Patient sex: M
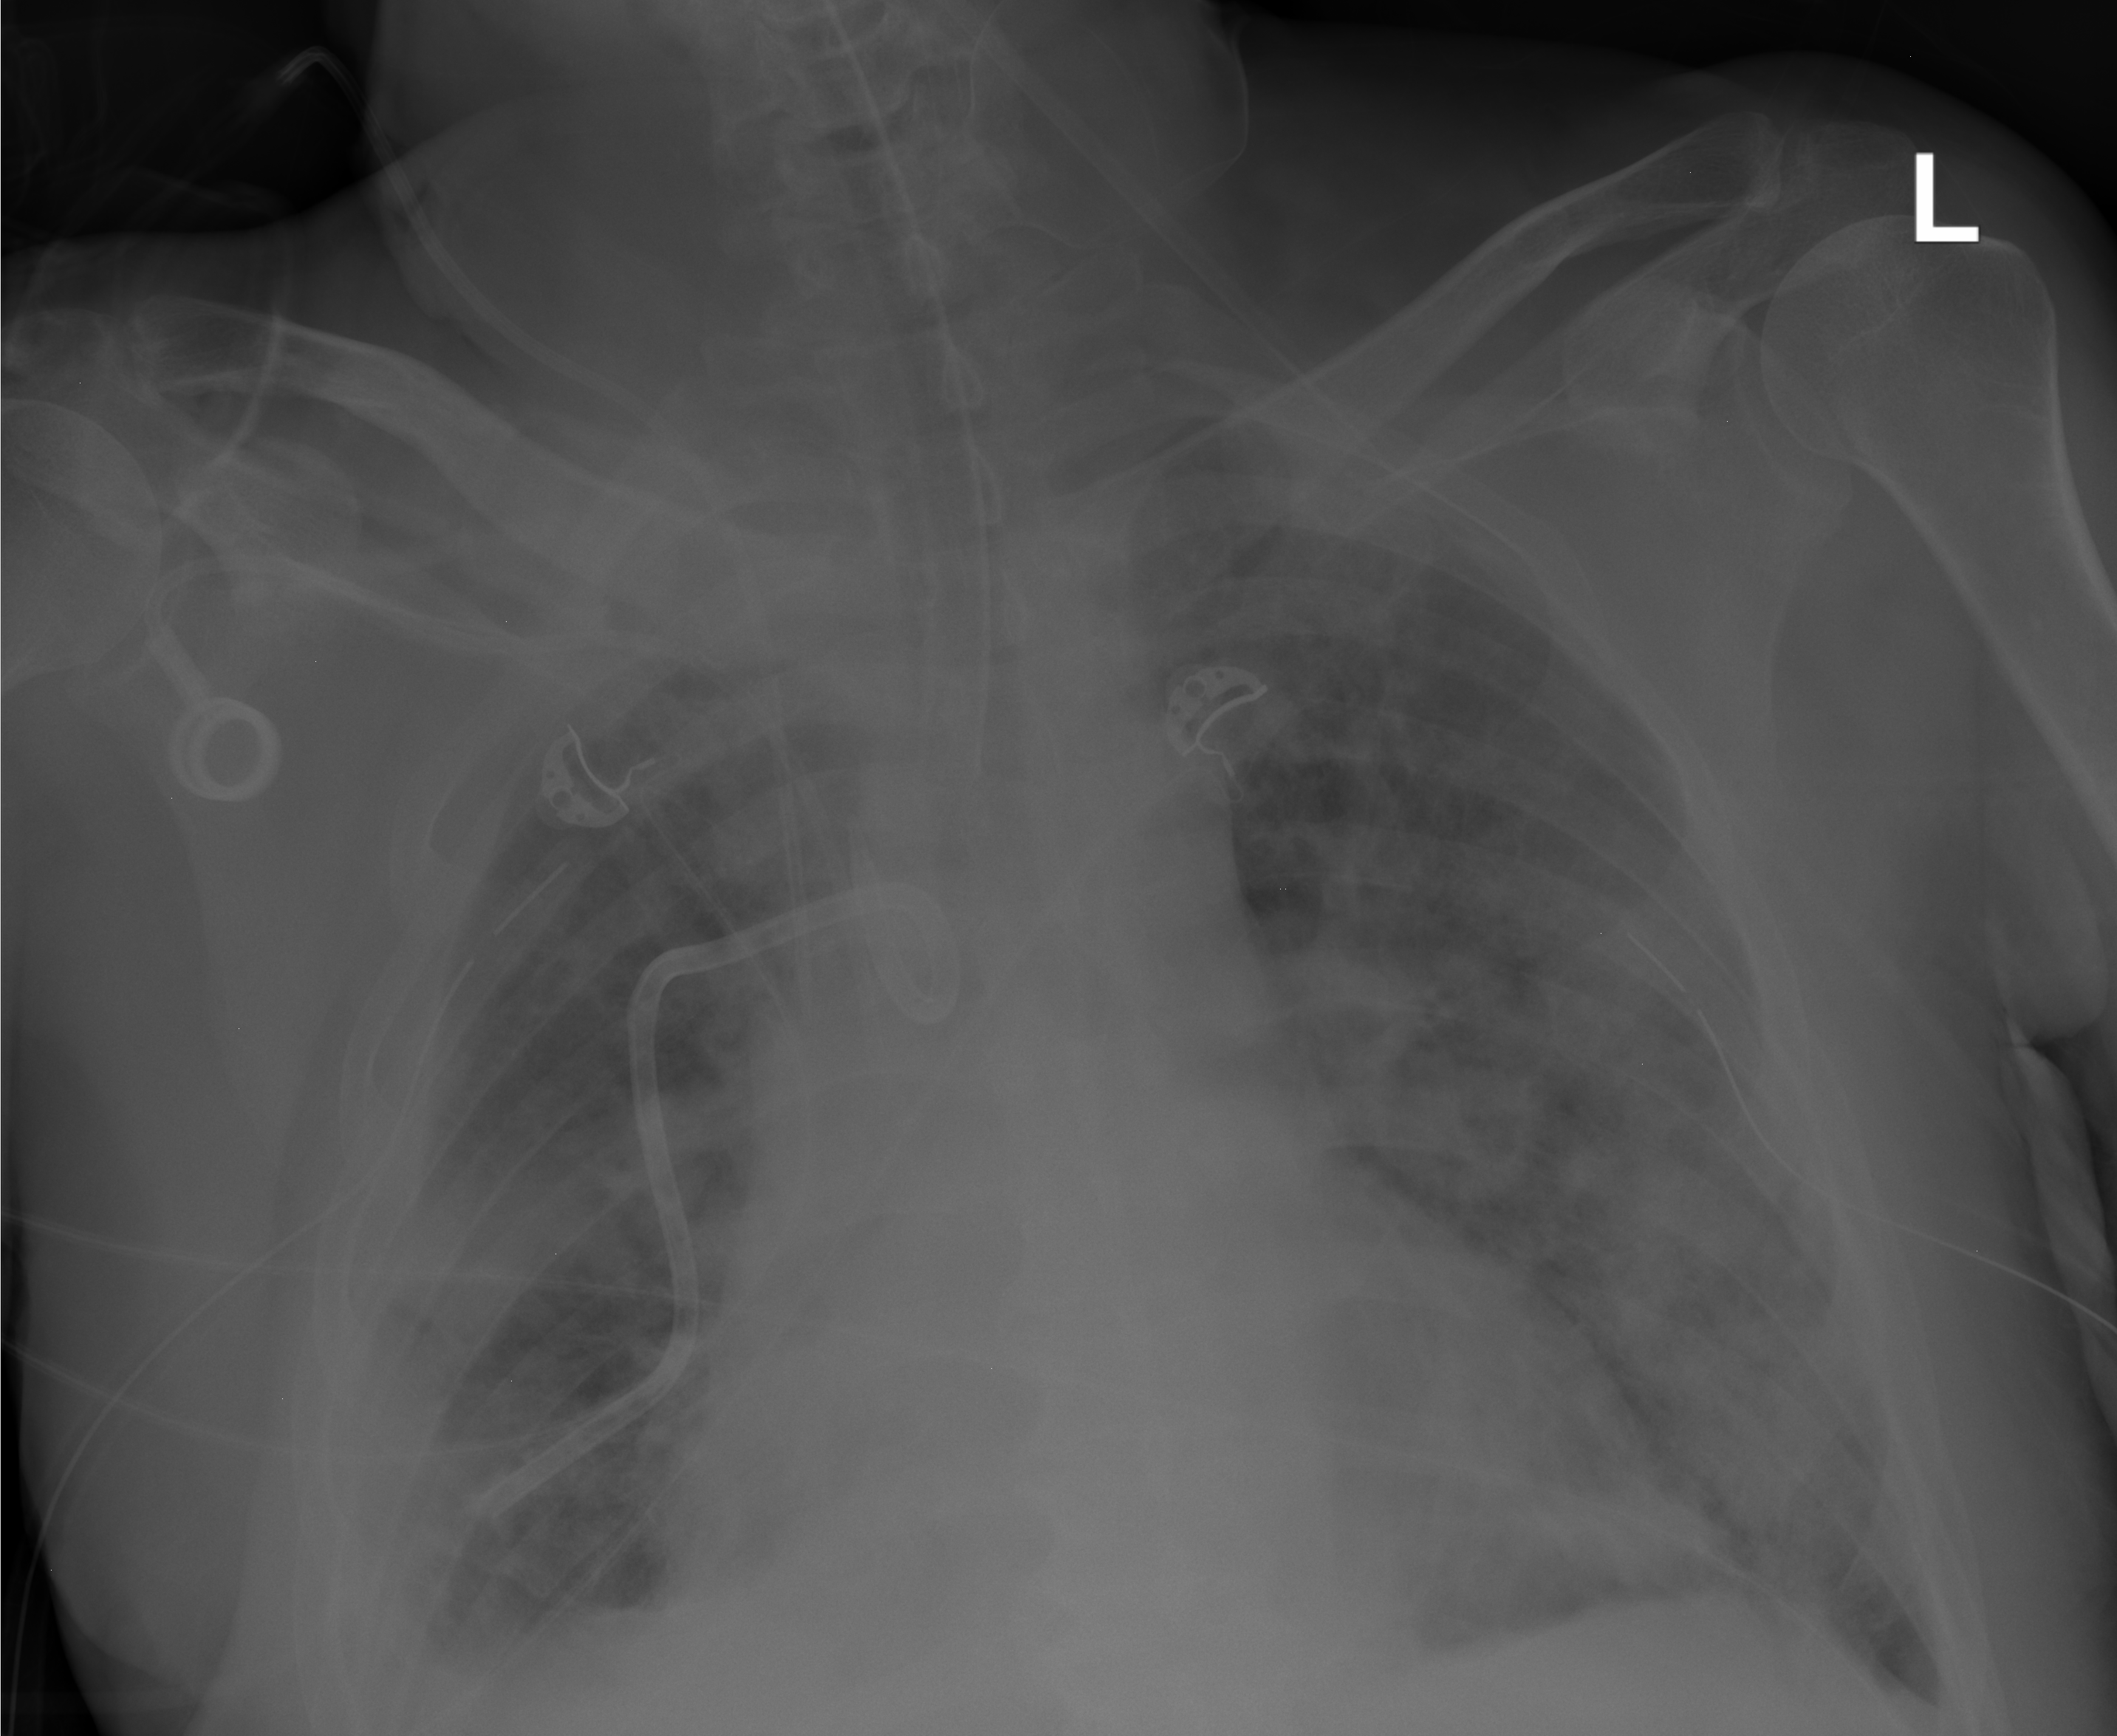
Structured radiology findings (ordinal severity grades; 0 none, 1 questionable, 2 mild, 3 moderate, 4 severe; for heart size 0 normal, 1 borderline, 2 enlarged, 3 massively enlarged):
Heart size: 2
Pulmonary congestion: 2
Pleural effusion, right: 2
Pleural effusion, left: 0
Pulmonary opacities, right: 3
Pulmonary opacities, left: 3
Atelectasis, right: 2
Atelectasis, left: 2